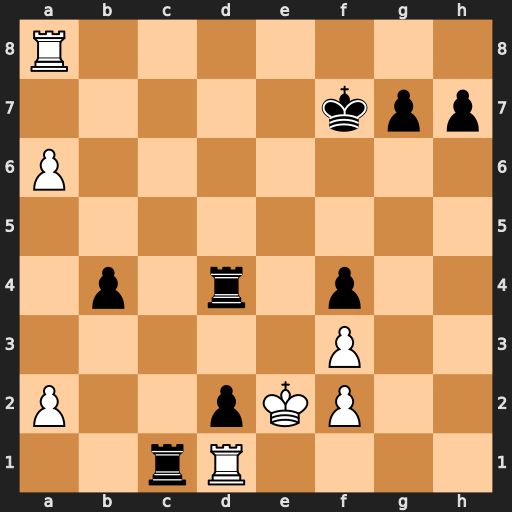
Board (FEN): R7/5kpp/P7/8/1p1r1p2/5P2/P2pKP2/2rR4
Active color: w
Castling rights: -
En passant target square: -
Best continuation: a7 Rd7 Rf8+ Kxf8 a8=Q+